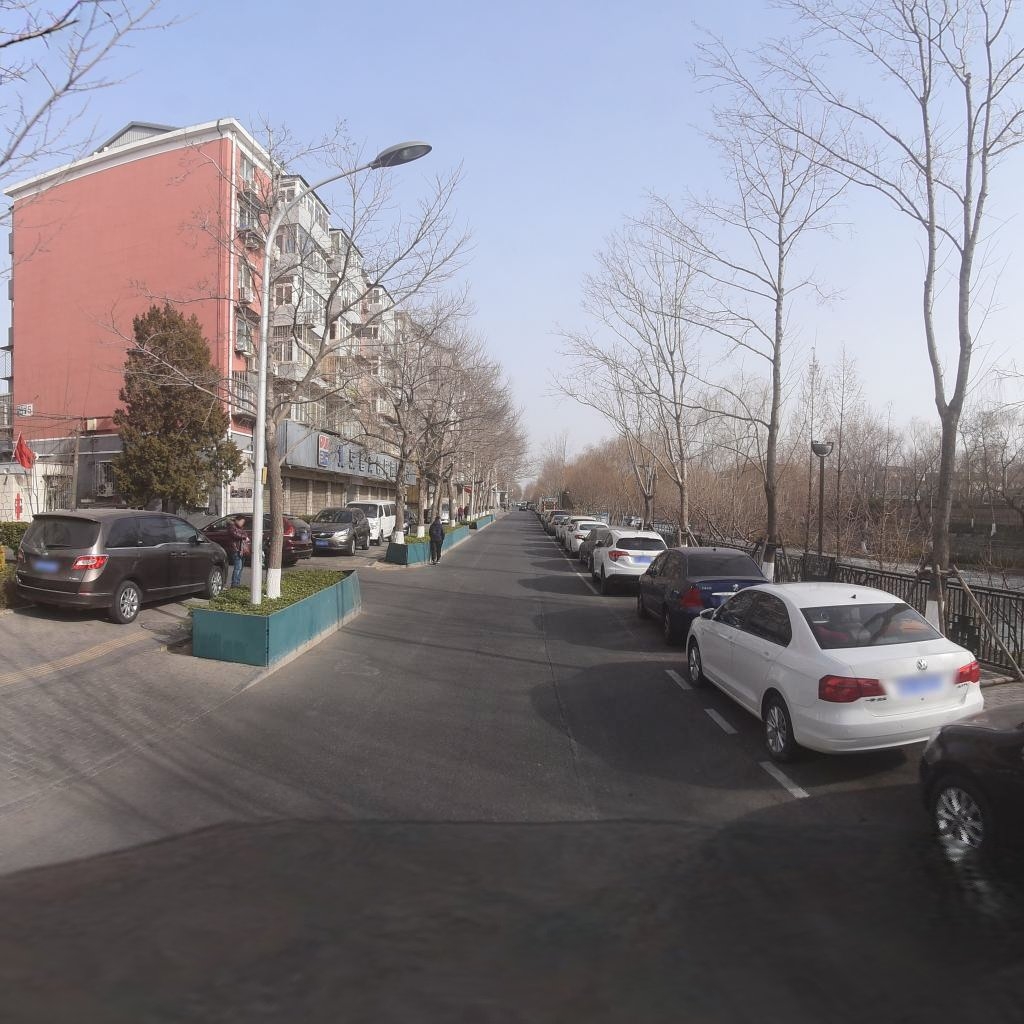
Region: Xicheng
Road damage annotations: longitudinal crack